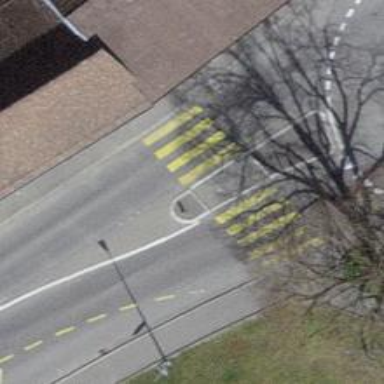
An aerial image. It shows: Secondary road with asphalt surface and sidewalks on both sides.